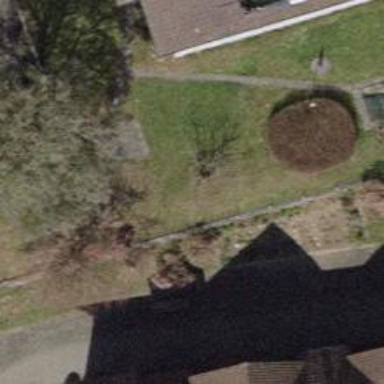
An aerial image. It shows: Brown bench in the vicinity.